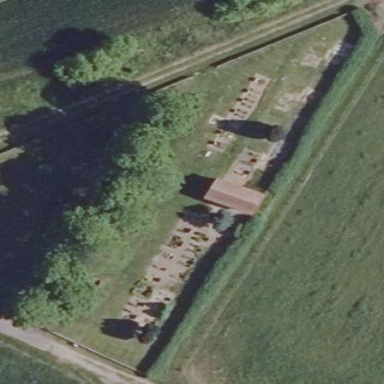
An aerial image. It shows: Graveyard.